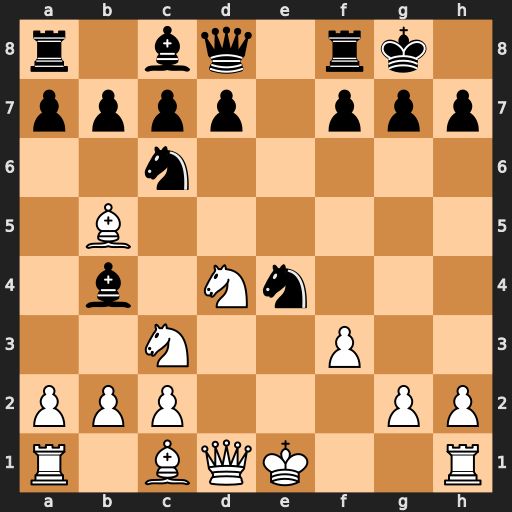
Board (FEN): r1bq1rk1/pppp1ppp/2n5/1B6/1b1Nn3/2N2P2/PPP3PP/R1BQK2R
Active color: w
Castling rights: KQ
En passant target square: -
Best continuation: fxe4 Qh4+ Kf1